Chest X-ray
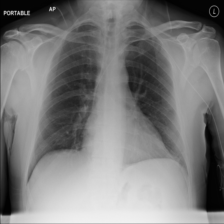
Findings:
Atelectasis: negative
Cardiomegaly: negative
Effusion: negative
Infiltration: negative
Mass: negative
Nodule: negative
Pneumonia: negative
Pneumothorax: negative
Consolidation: negative
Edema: negative
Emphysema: negative
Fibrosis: negative
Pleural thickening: negative
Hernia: negative